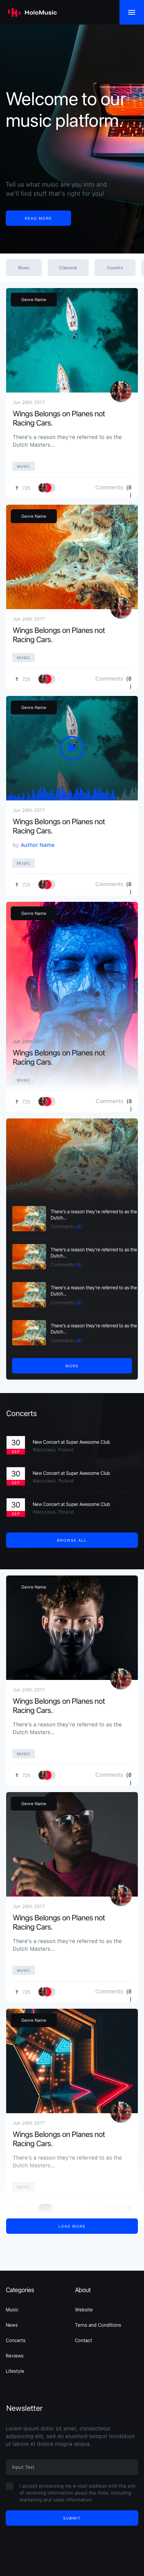
Text in this UI design:
Tell us what music are you into and we’ll find stuff that's right for you!
Welcome to our music platform.
Concerts
Website
Terns and Conditions
Contact
About
Music News
Concerts
Reviews
Lifestyle
Categories
Newsletter
Lorem ipsum dolor sit amet, consectetur adipisicing elit, sed do eiusmod tempor incididunt ut labore et dolore magna aliqua.
I accept processing my e-mail address with the aim of receiving information about the Holo, including marketing and sales information